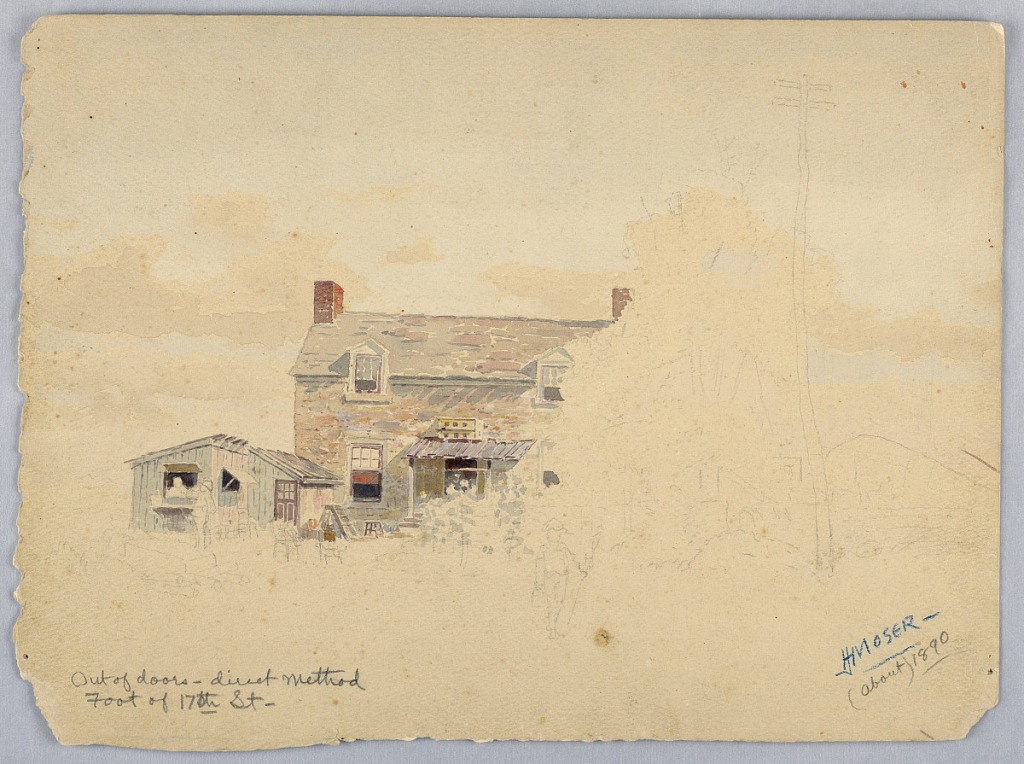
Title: Out of Doors, Direct Method, Foot ot 17th Street
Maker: James Henry Moser, Canadian, 1854–1913
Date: ca. 1890
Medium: Brush and watercolor, graphite on paper
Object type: Drawing
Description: Brick house with wooden sheds, left. Two figures, and furniture in front. Telephone pole, right.